Question: I am getting a strange error when I am trying to get user input as a string.
I have the correct includes;
'''
#include <iostream>
#include <string>
#include <sstream>
using namespace std;
'''
This is the code, where when executed I get the error;
'''
write("Enter your name");
string name = readString();
write(name);
'''
The above code calls these two functions;
'''
void game::write(std::string message)
{
cout << message << "
";
}
string game::readString()
{
string userInput = NULL;
std::cin >> userInput;
return userInput;
}
'''
This is the error I get:

I have tried re-building the solution - should I used a char array rather than string as the data container for text in my application??
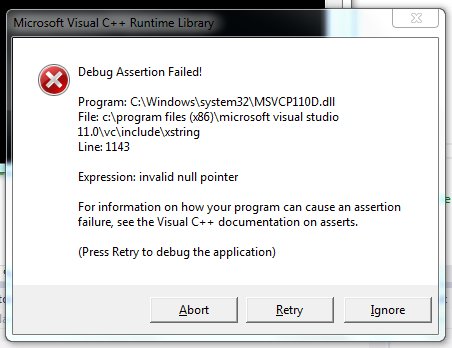
Answer: You can not initialize a string from a 'NULL' pointer. Try:
'''
string userInput = "";
'''
or simply
'''
string userInput;
'''
See <URL> and check ctor no. 5, based on the C++ standard:
>
### 21.4.2 basic_string constructors and assignment operators [string.cons]
'basic_string(const charT* s, const Allocator& a = Allocator());' s shall not be a null pointer.